Question: Count the number of objects in the diagram.
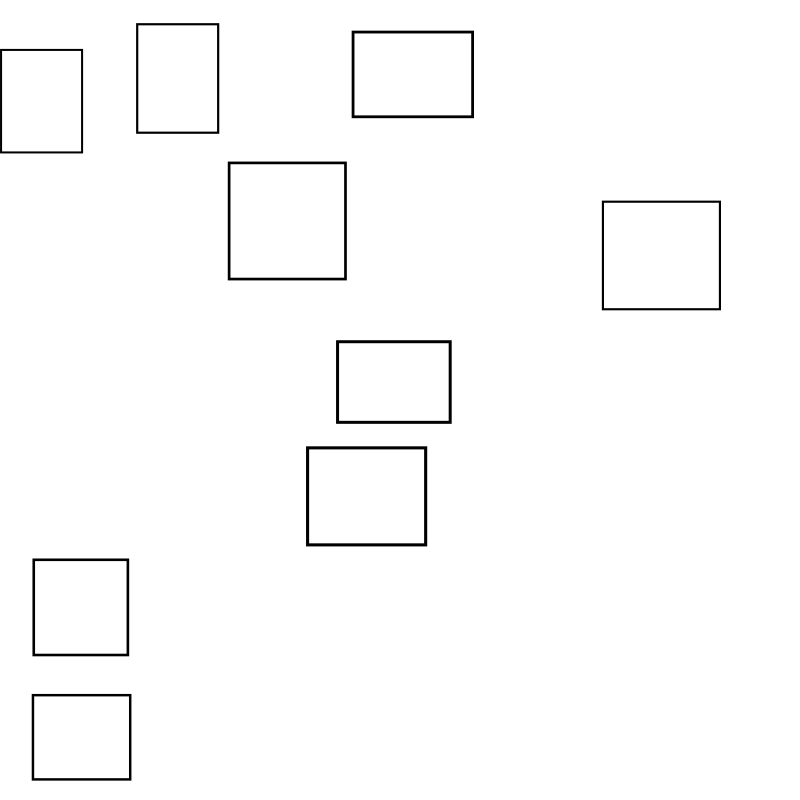
Answer: 9